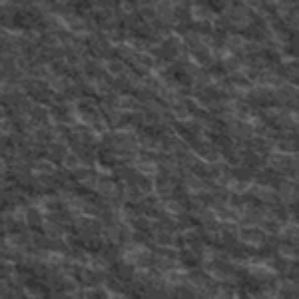
Label: frost